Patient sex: F
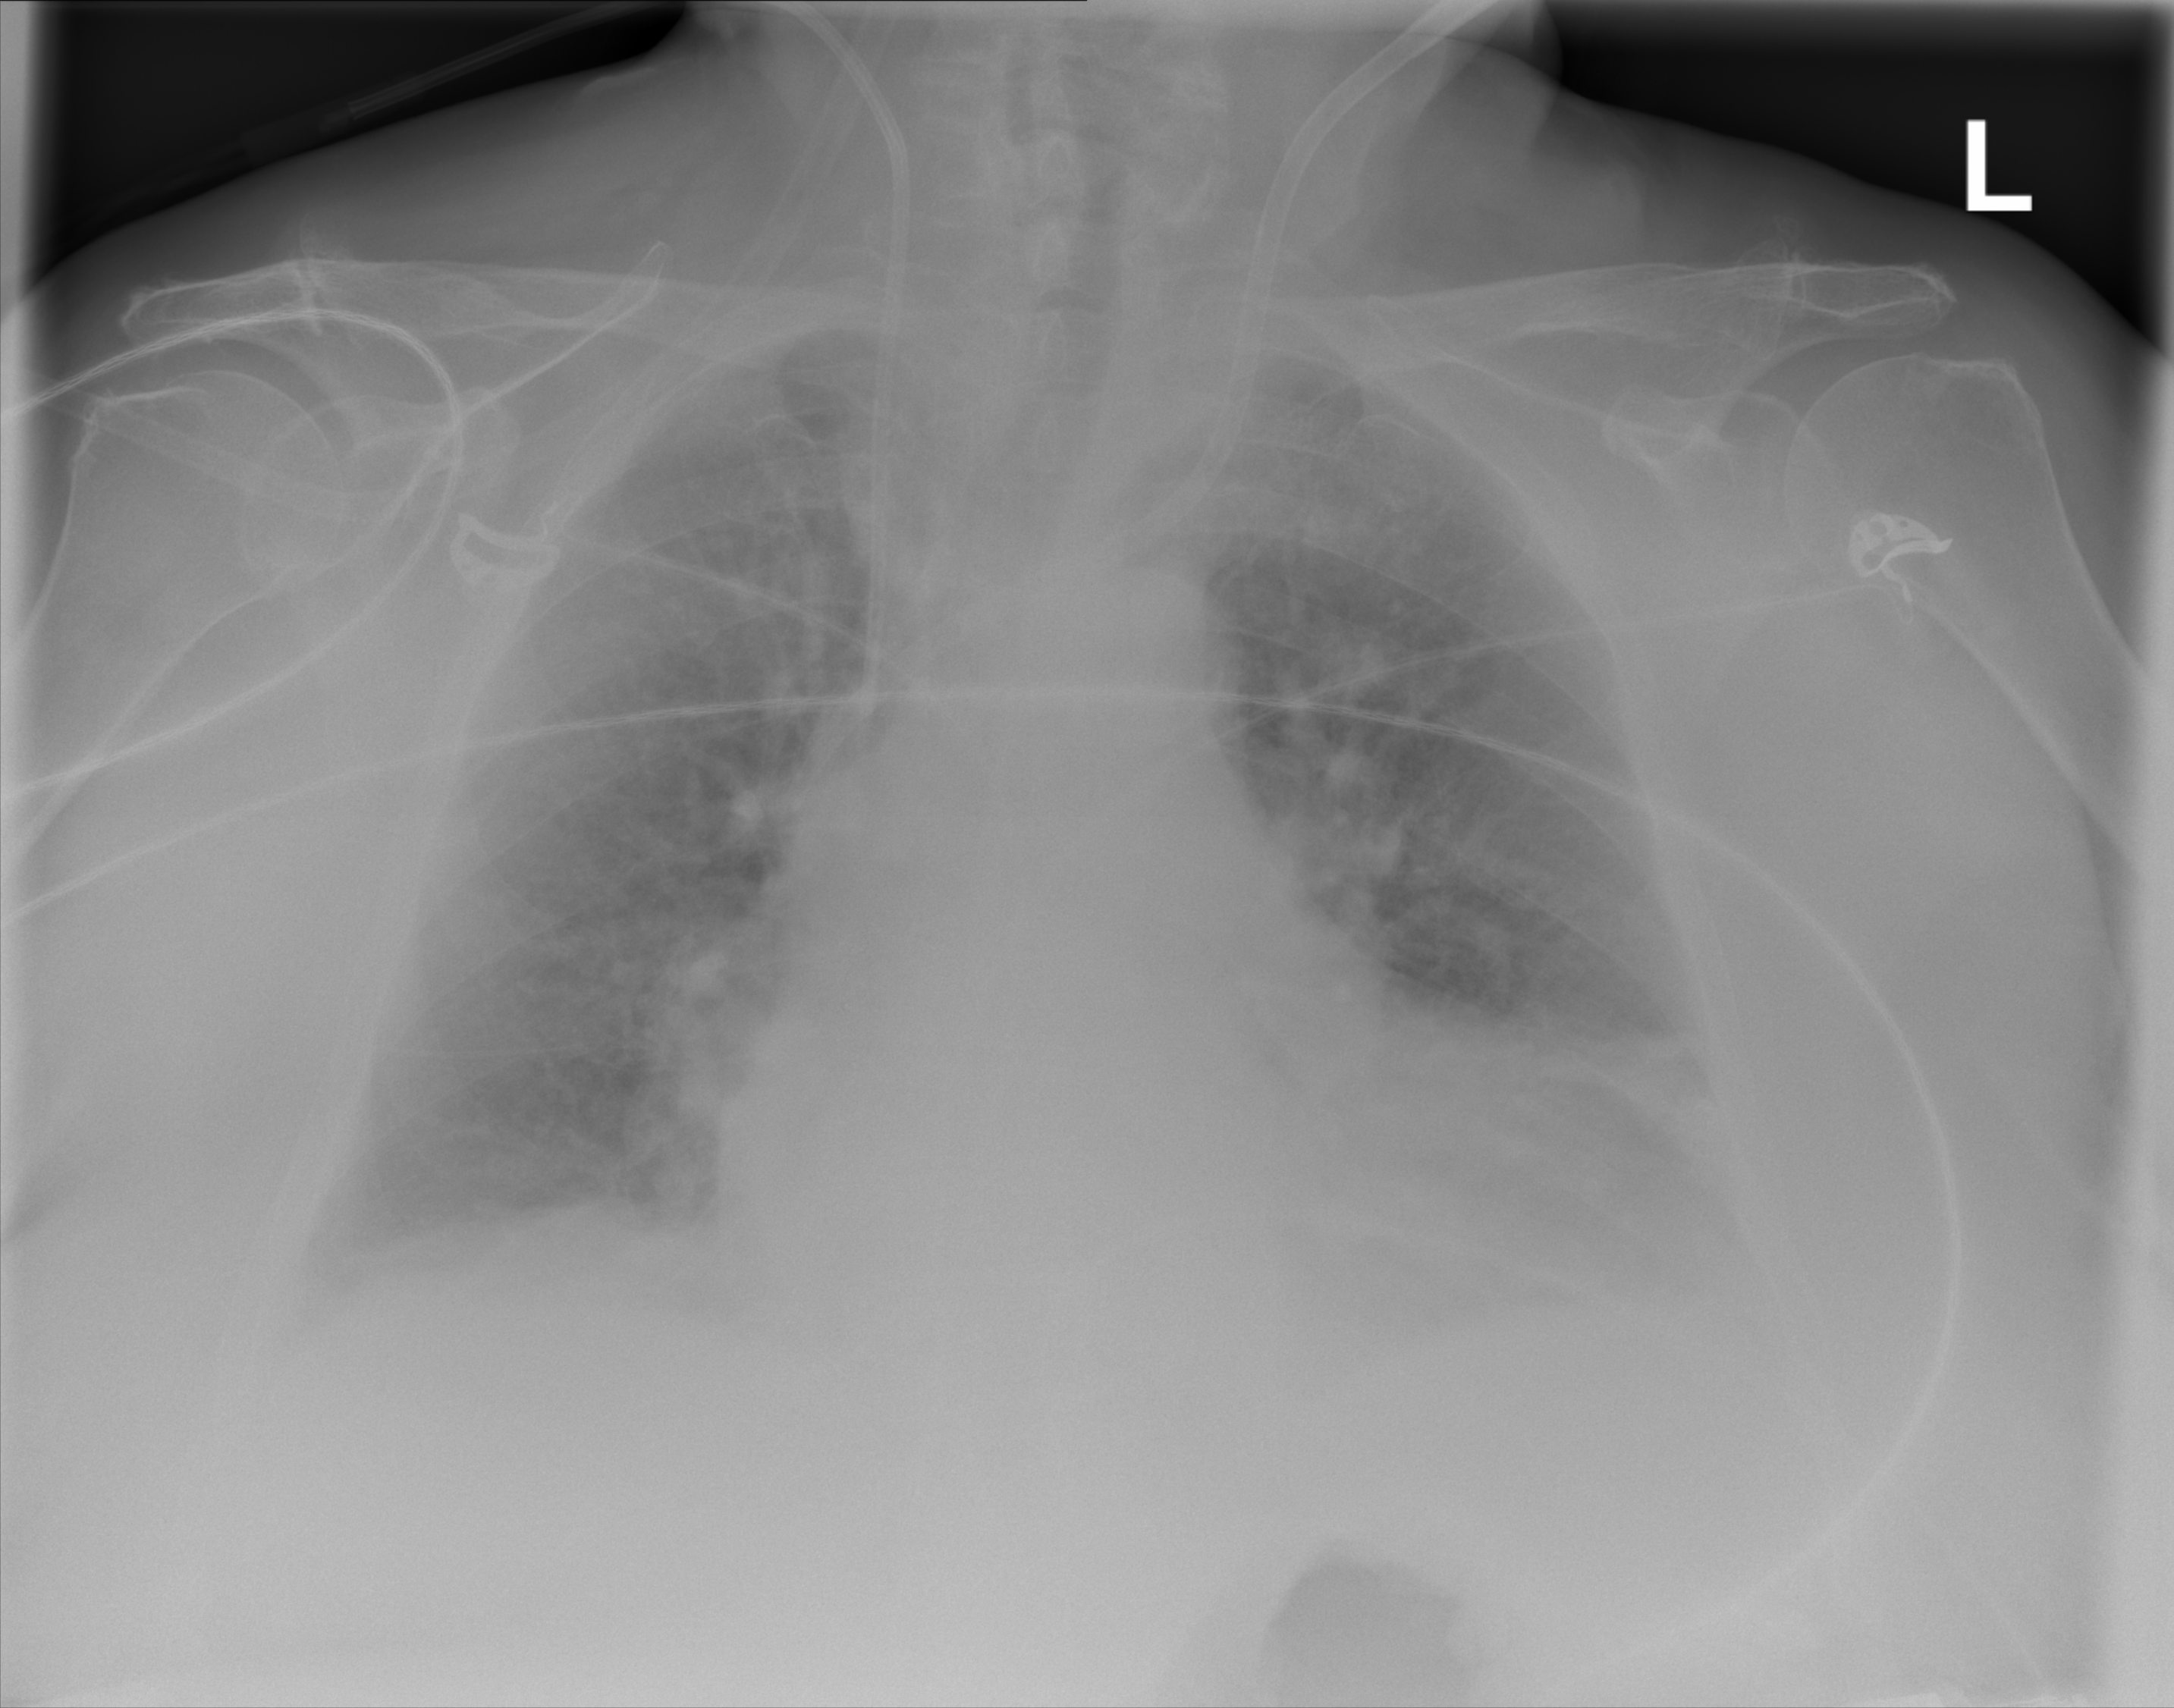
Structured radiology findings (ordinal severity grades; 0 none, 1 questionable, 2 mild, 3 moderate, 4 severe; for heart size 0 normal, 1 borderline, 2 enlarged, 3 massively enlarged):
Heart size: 2
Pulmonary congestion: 2
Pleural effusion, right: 2
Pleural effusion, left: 2
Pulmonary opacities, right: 1
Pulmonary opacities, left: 1
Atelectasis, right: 2
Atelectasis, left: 2